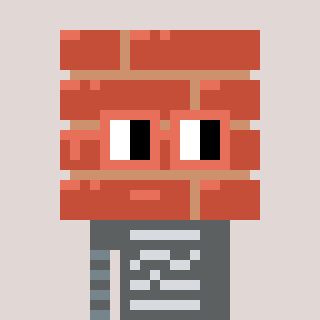
a pixel art character with square orange glasses, a wall-shaped head and a grayscale-colored body on a warm background